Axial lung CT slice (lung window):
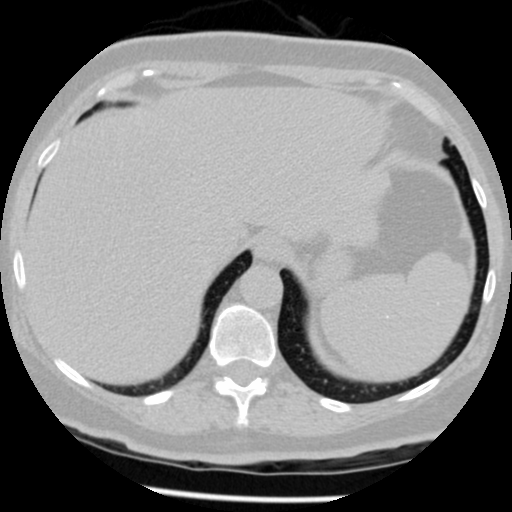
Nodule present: no